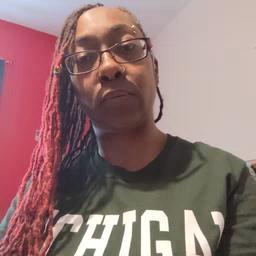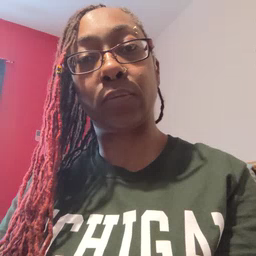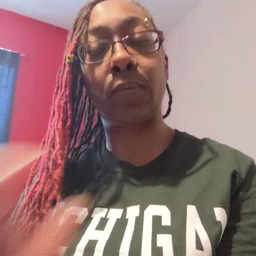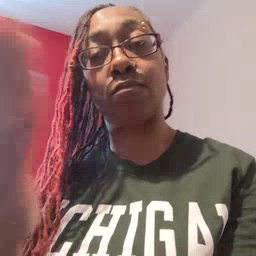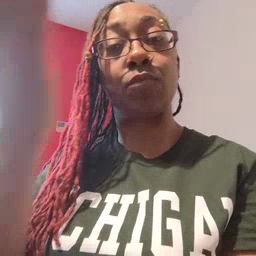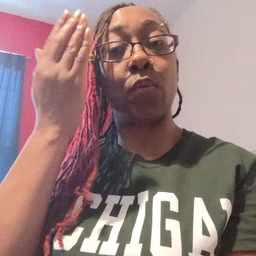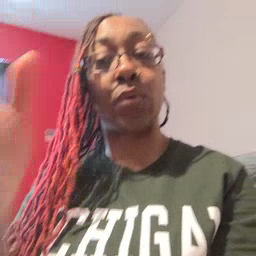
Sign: morning